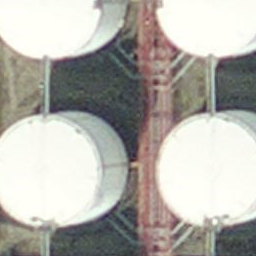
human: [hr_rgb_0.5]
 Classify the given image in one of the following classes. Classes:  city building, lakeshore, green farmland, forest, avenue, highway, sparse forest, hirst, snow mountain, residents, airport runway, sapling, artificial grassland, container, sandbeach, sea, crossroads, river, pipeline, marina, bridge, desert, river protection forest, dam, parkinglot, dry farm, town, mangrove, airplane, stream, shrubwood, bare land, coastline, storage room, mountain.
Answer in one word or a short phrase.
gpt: storage room